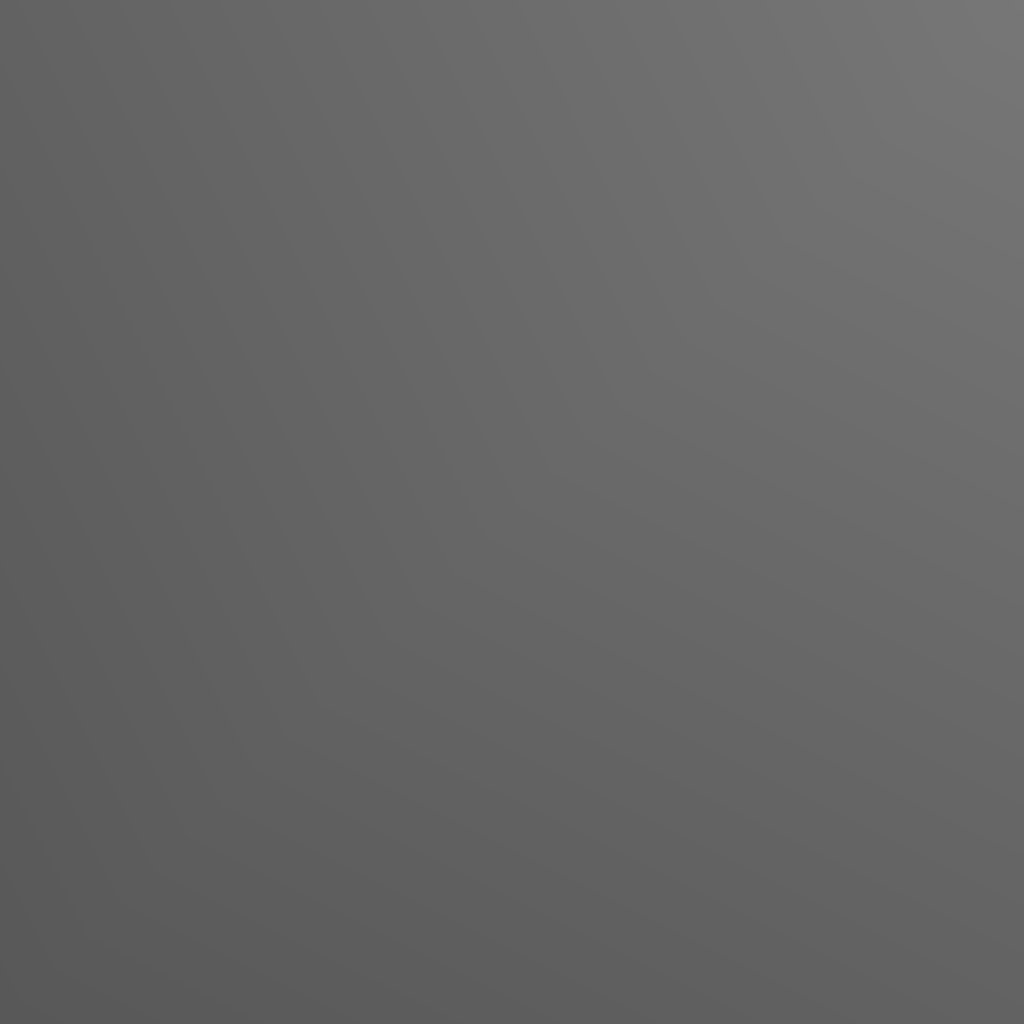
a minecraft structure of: Basic Raised Ranch bad low quality